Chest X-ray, PA view. Patient: 51 years old, sex M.
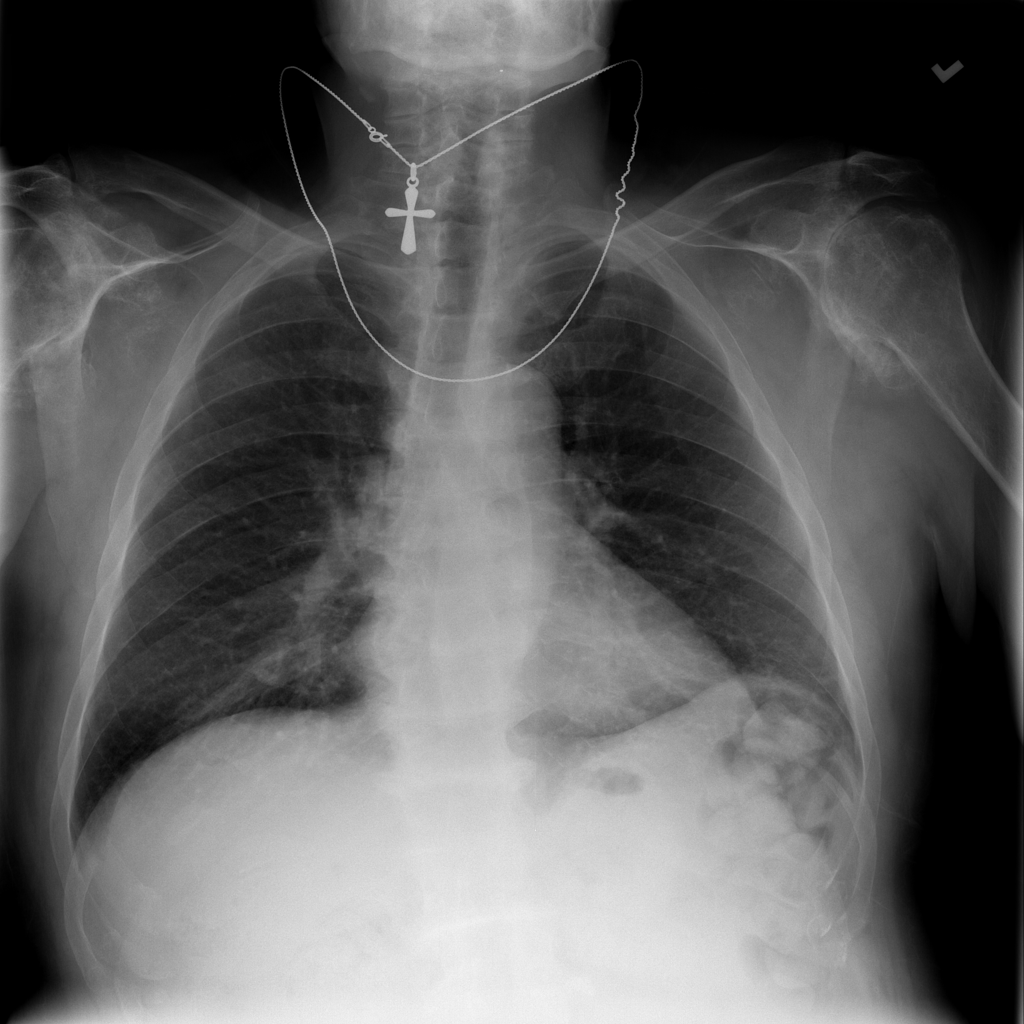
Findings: No Finding